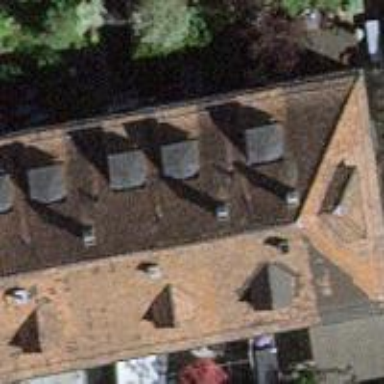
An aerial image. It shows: Terrace building.